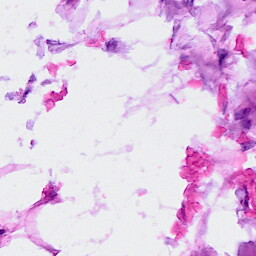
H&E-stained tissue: Breast